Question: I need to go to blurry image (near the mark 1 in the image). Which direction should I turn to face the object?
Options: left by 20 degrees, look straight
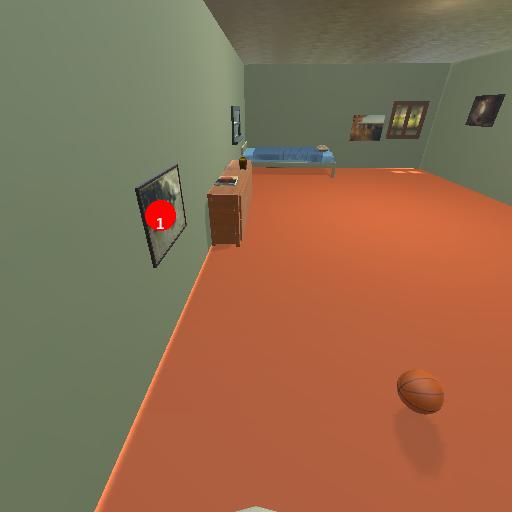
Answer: left by 20 degrees